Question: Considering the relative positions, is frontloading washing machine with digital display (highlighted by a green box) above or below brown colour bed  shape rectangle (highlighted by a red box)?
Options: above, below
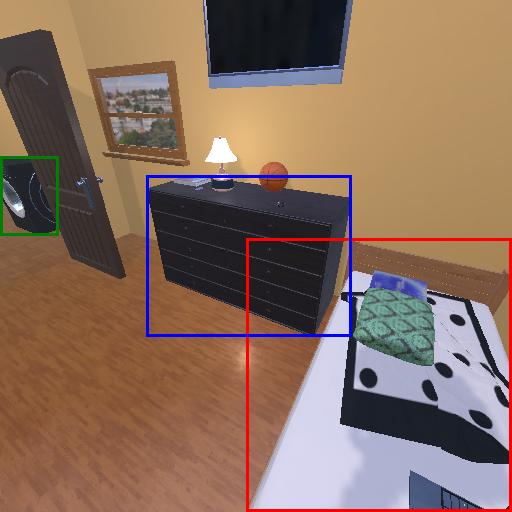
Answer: above